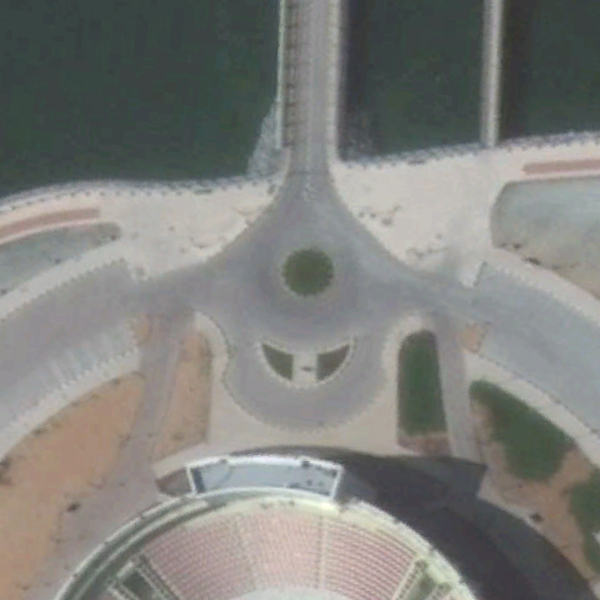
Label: Square